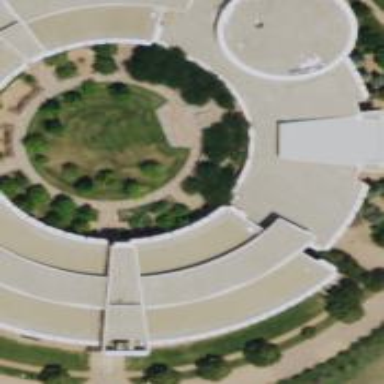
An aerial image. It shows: Courtyard created by human intervention.